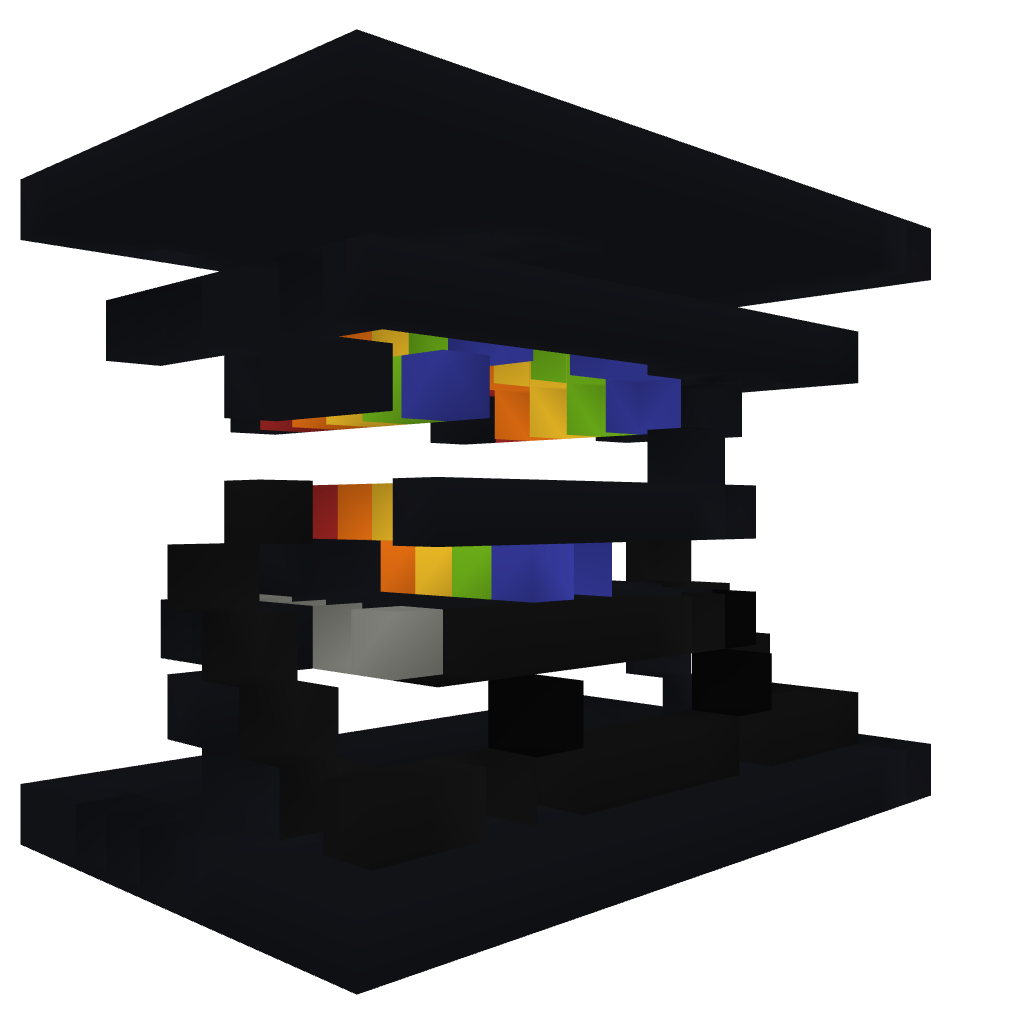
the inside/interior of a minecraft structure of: Rainbow Fighter